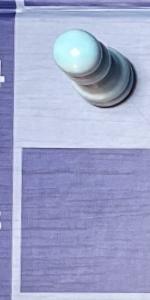
Label: Empty